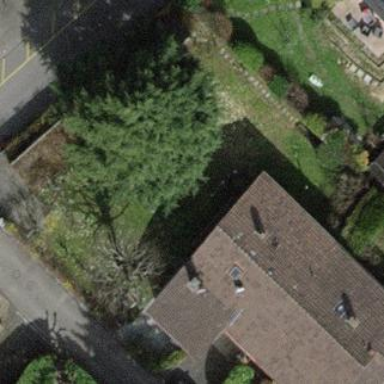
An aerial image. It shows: Garden surrounded by fence.